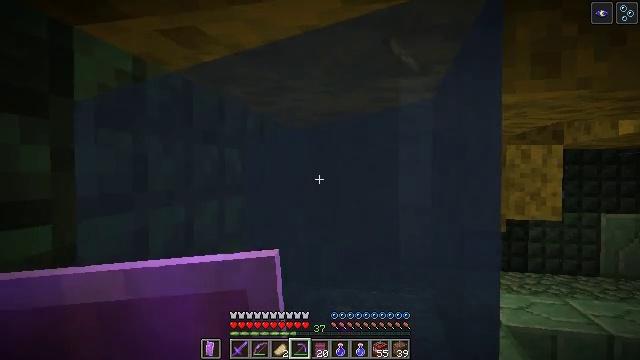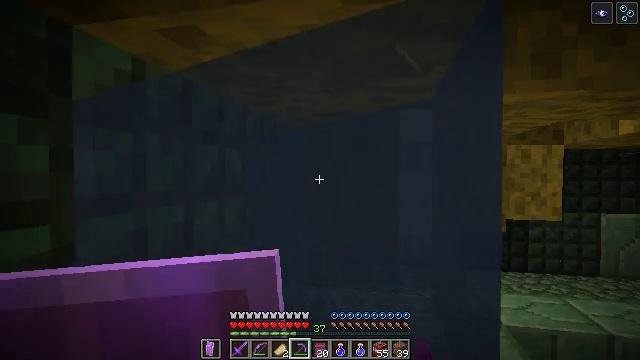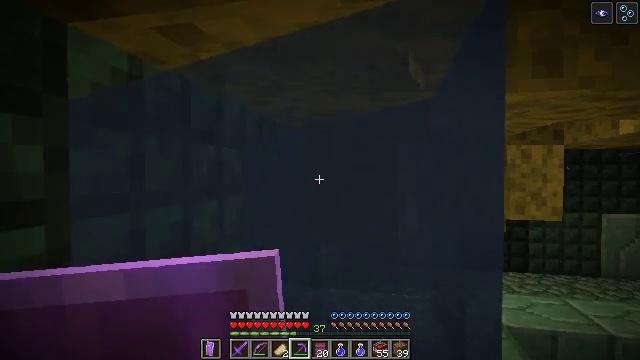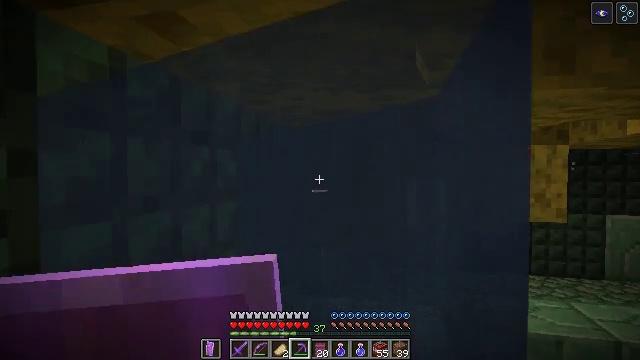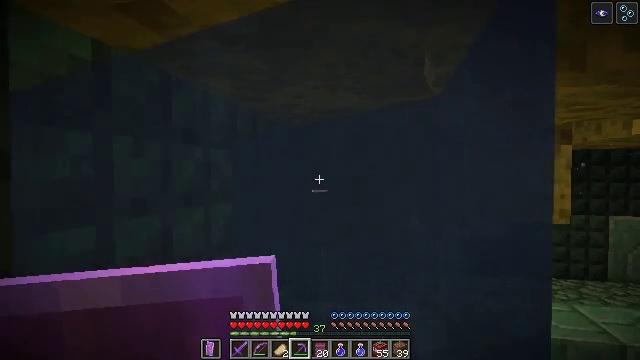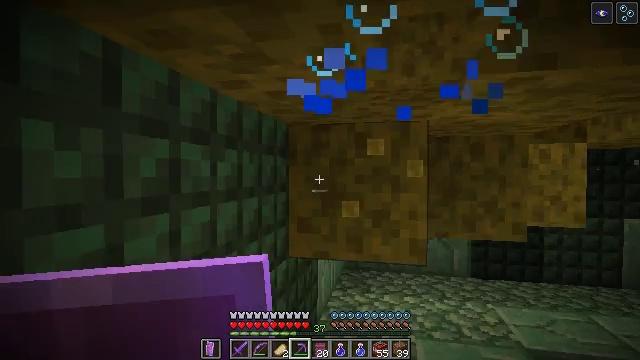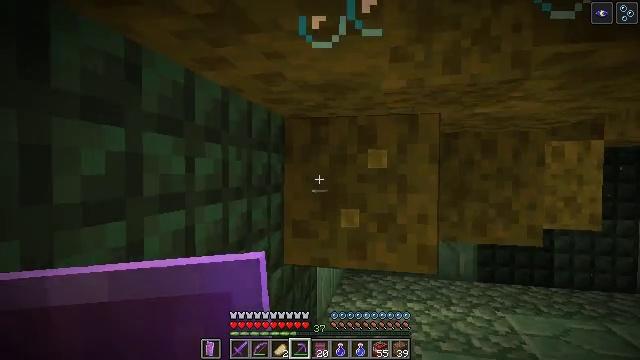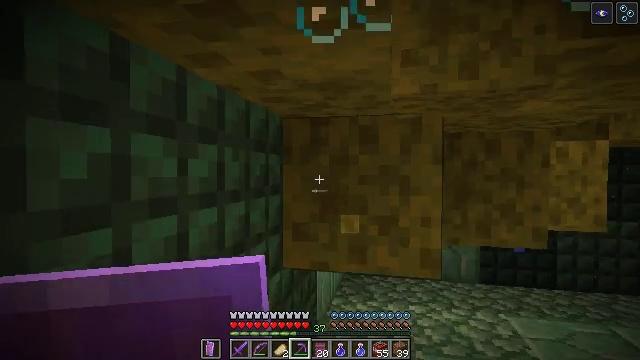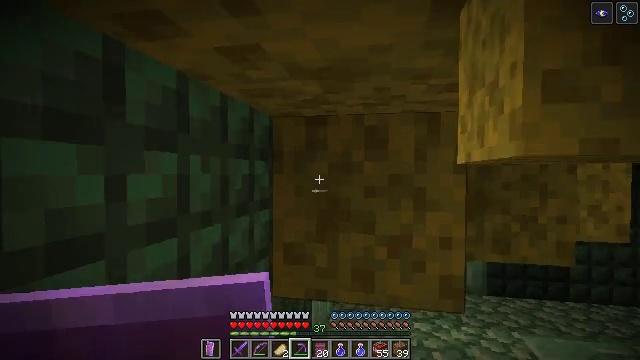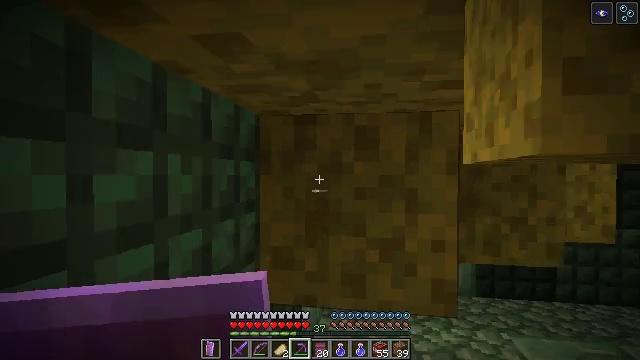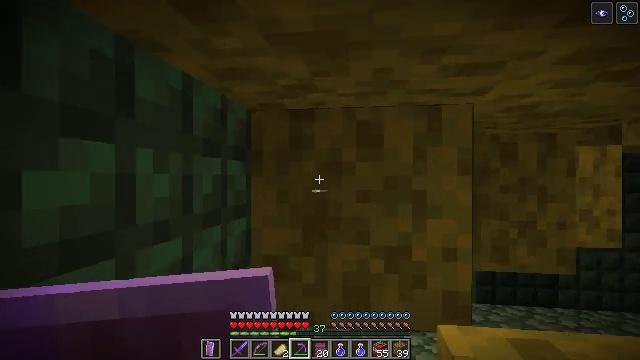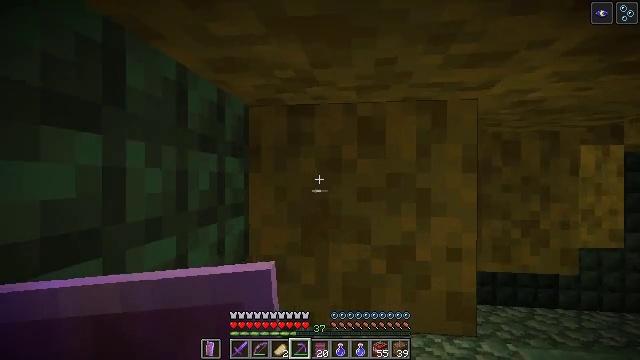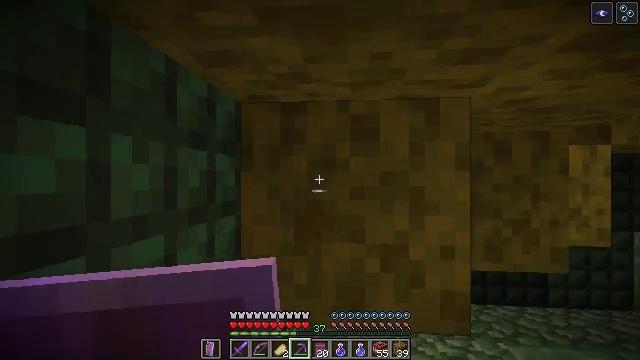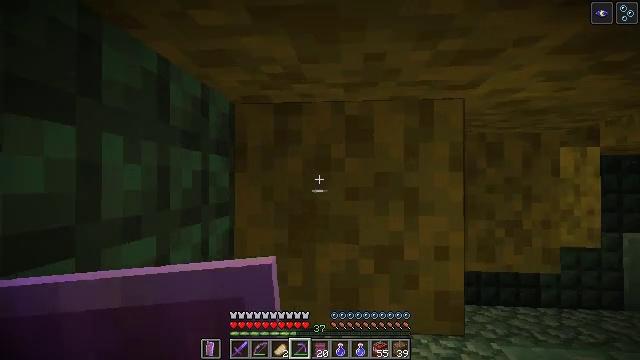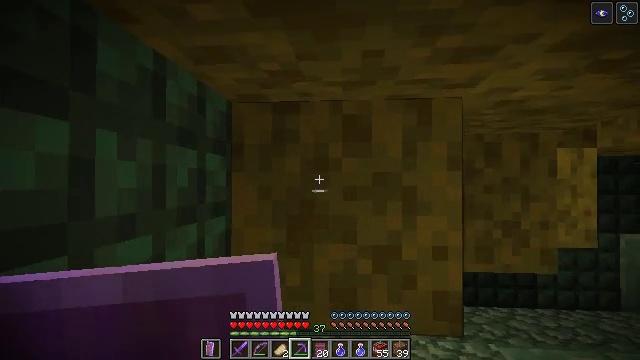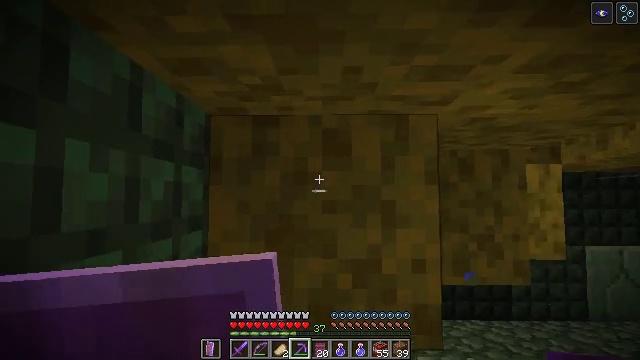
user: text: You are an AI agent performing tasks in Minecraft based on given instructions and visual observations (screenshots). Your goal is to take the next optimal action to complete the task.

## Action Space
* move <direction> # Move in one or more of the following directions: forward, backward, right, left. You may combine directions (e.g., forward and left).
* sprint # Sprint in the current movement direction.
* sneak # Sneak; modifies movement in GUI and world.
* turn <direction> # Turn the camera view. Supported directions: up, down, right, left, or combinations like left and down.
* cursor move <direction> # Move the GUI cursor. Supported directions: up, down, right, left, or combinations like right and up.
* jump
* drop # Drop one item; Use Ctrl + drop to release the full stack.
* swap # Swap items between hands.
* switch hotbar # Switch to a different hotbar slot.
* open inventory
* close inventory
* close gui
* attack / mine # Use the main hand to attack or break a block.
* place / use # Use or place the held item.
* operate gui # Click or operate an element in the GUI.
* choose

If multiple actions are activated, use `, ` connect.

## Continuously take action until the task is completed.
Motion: motion action
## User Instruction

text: Collect the wet sponge after mining.
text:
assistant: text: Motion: attack / mine
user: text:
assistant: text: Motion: attack / mine
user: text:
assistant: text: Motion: move forward
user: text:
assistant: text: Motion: move forward
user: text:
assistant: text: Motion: move forward
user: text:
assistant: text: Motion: move forward
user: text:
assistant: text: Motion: move forward
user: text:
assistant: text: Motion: move forward
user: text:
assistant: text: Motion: turn right
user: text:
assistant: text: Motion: turn right
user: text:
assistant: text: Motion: no_op
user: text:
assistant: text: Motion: turn right
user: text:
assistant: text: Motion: turn right
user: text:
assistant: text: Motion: no_op
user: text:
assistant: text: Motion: turn right and up
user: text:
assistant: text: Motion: no_op
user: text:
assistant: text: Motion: move back
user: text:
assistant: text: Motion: move back
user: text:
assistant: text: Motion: move back, turn right and up
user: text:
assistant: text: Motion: move back, turn right
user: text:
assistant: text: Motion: move back, turn right
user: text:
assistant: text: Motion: turn right and up
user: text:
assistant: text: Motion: turn left and up
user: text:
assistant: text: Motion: turn left and up
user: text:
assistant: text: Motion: turn up
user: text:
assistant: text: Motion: turn left and up
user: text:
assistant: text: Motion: turn right and up
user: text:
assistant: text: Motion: turn up
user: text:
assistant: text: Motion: no_op
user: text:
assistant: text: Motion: no_op